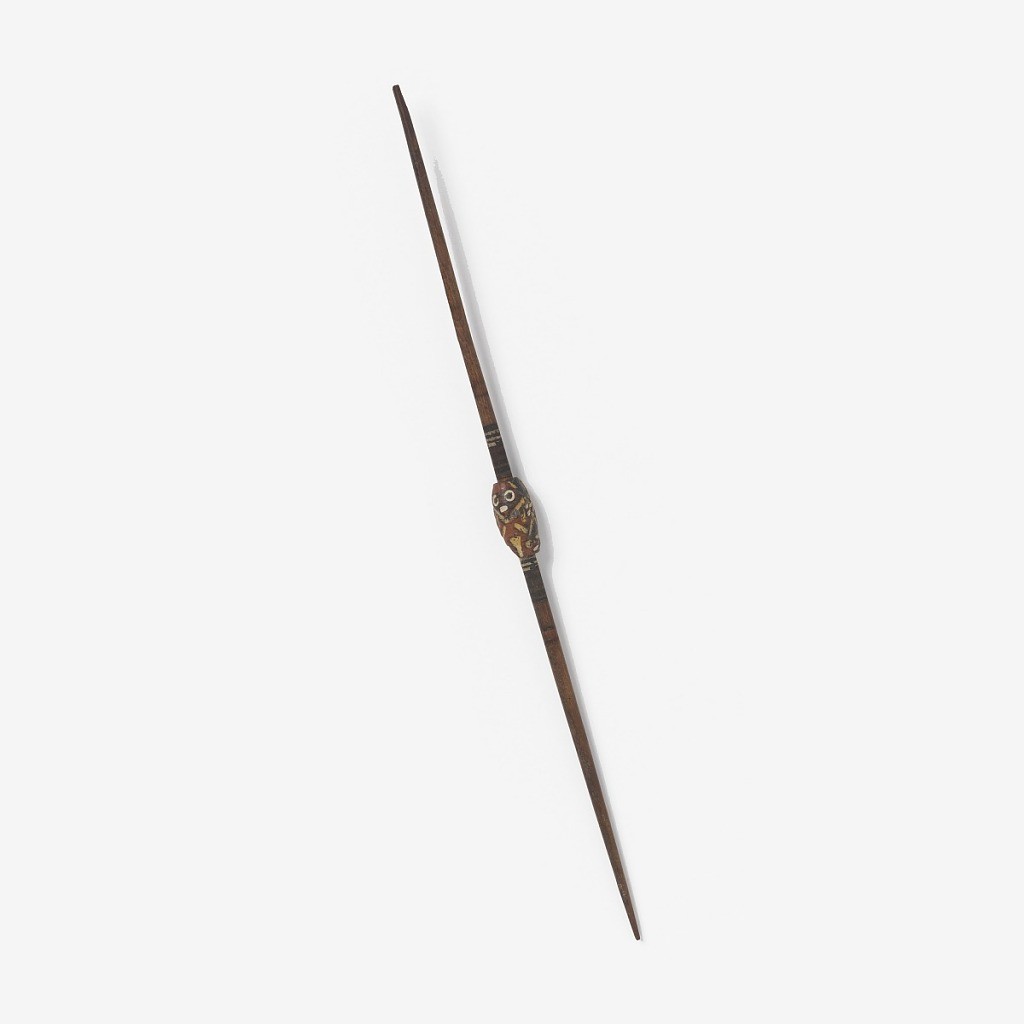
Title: Spindle
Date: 1100–1400
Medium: wood shaft, ceramic whorl, paint
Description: Spindle with slender wooden shaft tapered to ends. One end broken. Black pottery oval whorl in center, incised and painted with red, white and yellow in design of minute conventionalized faces. Traces of black, red and white rings painted on center of shaft.